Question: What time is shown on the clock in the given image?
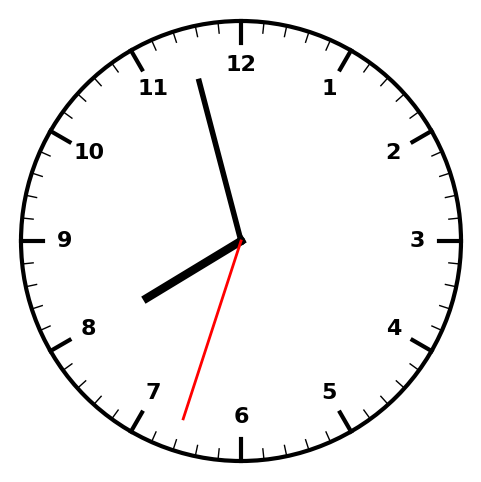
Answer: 07:57:33